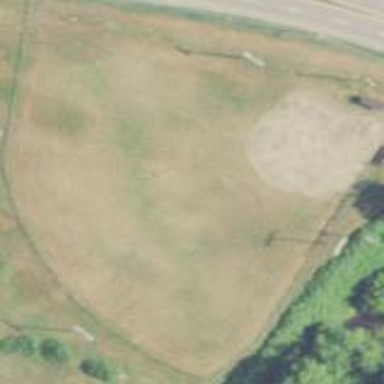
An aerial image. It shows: Baseball pitch for leisure land.